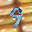
Label: 9